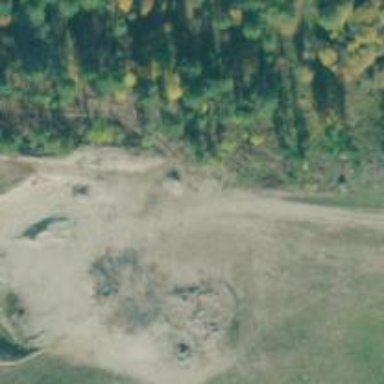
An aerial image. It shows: Quarry area.